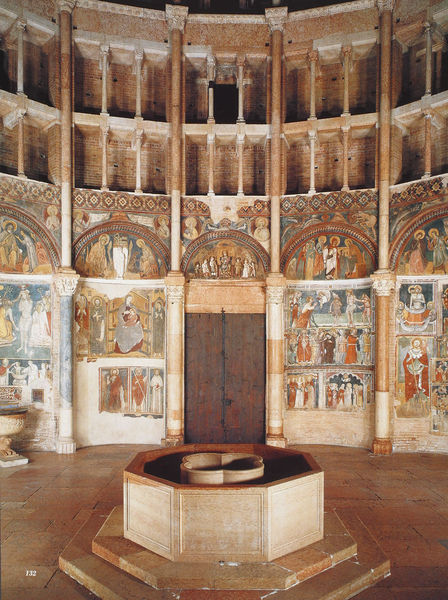
Titel: Baptisterium in Parma
Standort: Parma, Baptisterium (EU - I - Emilia-Romagna)
Schlagwörter: blau, menschen, holz, marmor, säulen, tür, weiss, rot, malerei, ornament, wand, schale, stein, kirche, gold, brunnen, bilder, mauer, weis, figuren, treppen, wandmalerei, stufen, foto, bögen, nische, umgang, becken, kapitelle, kapitell, halbrund, heiligenschein, mittelalter, fresken, etagen, basis, taufe, stockwerke, rosetten, oktogon, oktogonal, sechseck, nischen, zentralbau, romanisch, taufbecken, vierpass, heilsgeschichte, vieleck, strufen, e, kaiptelle